Aerial crown-view tile of a tropical tree (Barro Colorado Island, Panama), acquired 20250616:
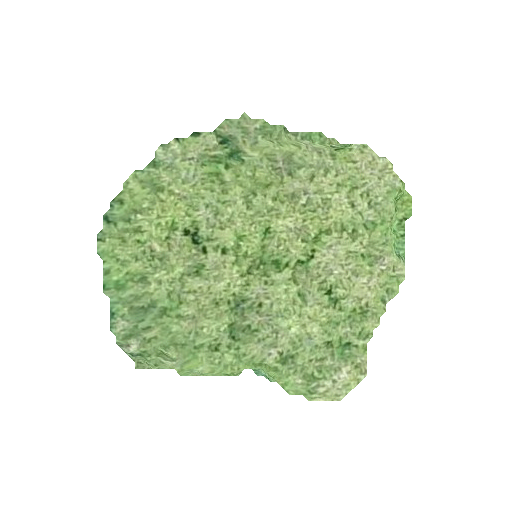
Species: Quararibea asterolepis
GBIF accepted scientific name: Quararibea asterolepis
Crown area: 97.184 m²